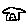
Label: house